Question: I am beginner using bootstrap PDO and php. javascript
How can I compare 2 date like image below.

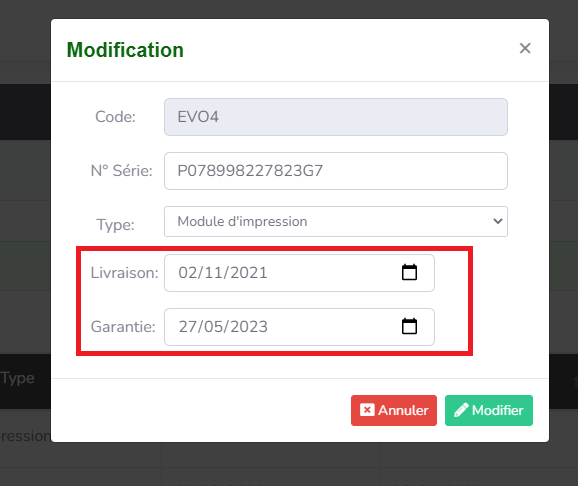
Answer: It depens on when/where u want to compare them. While filling out the form will require JS/Jquery. After submitting requires PHP.
In it should work like this:
'''
$date1 = "2022-02-02";
$date2 = "2021-01-01";
$dateTime1 = strtotime($date1);
$dateTime2 = strtotime($date2);
if ($dateTime1 > $dateTime2){
echo "$date1 is latest than $date2";
}else{
echo "$date1 is older than $date2";
}
'''
PHP manual <URL>.
For use <URL>.